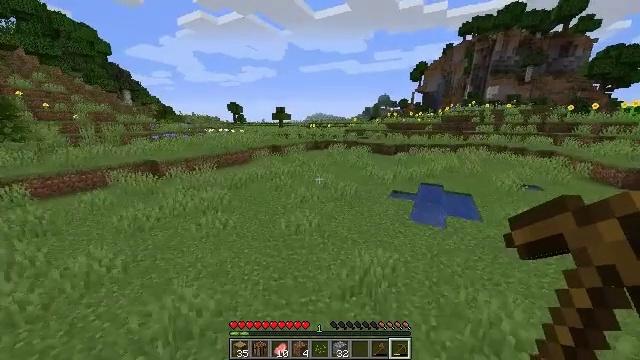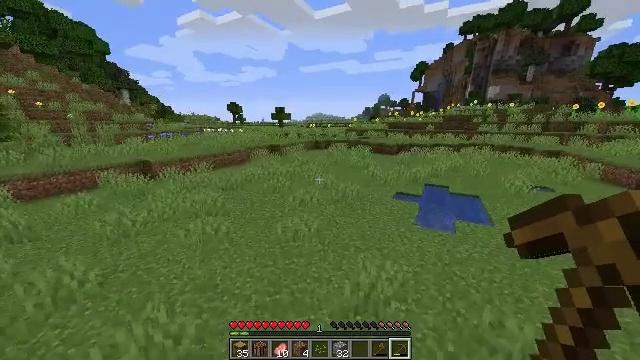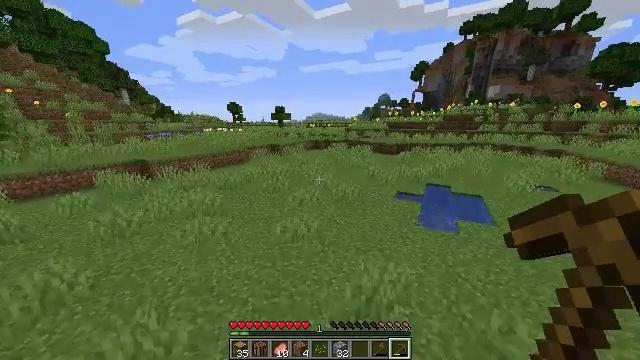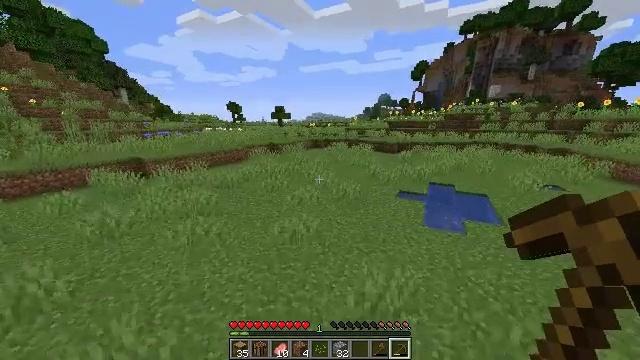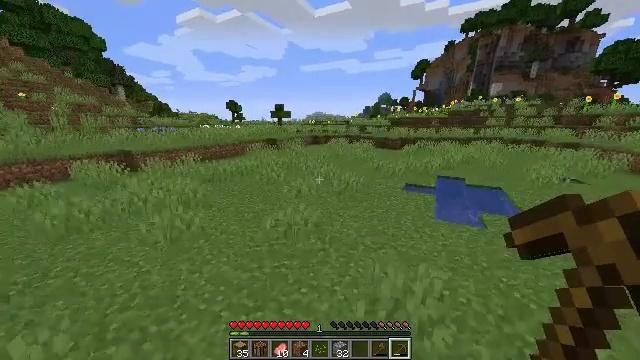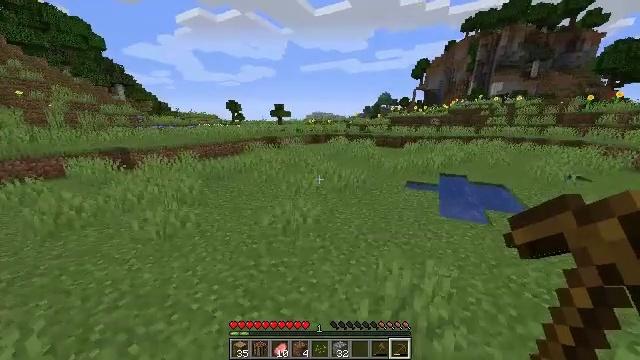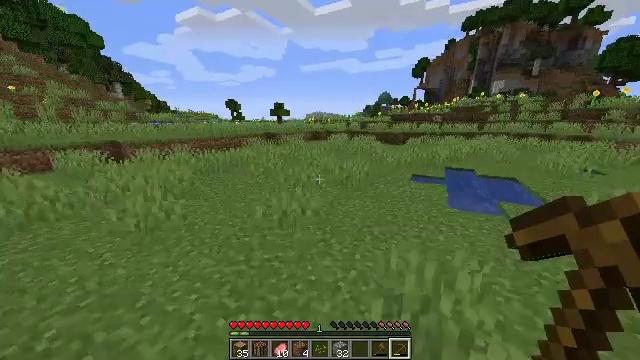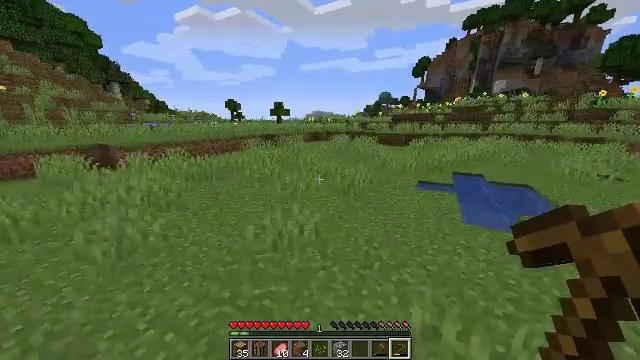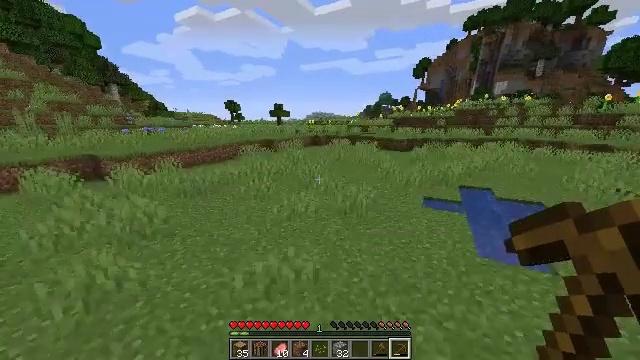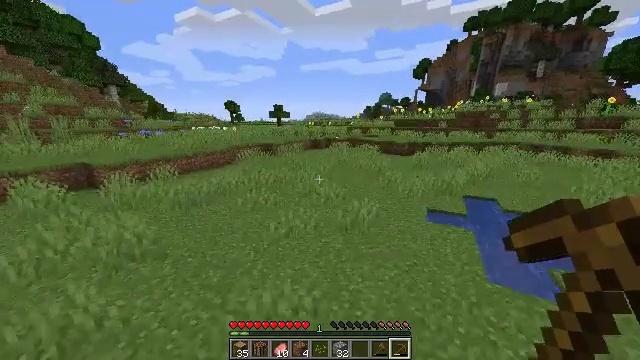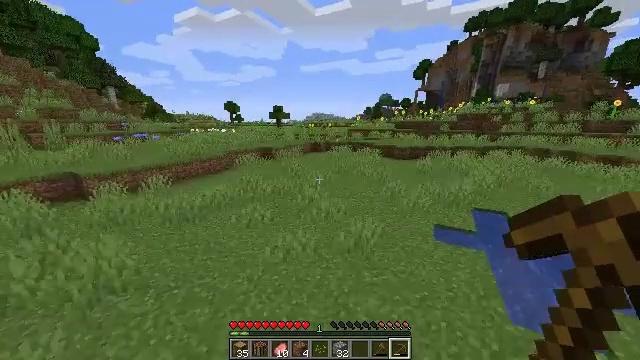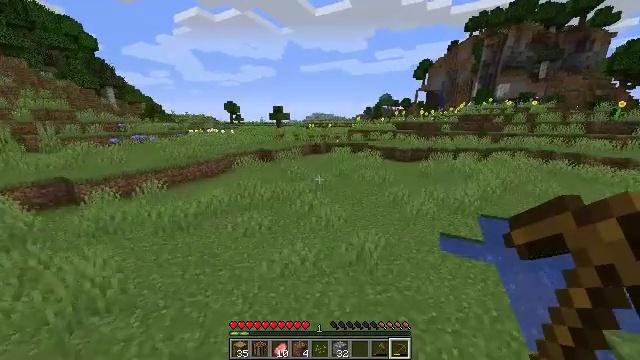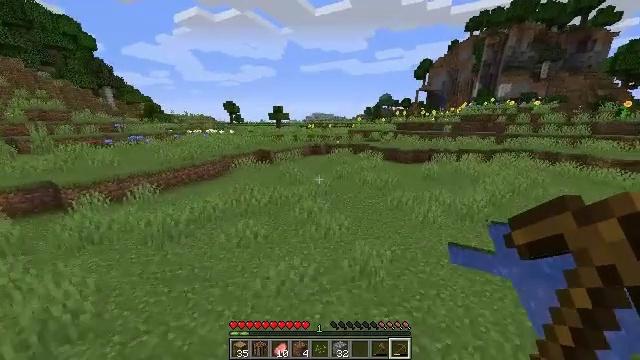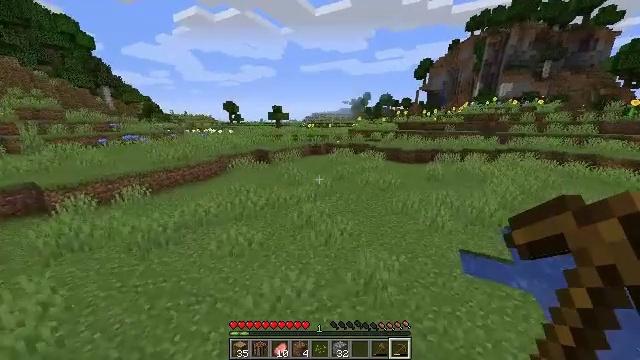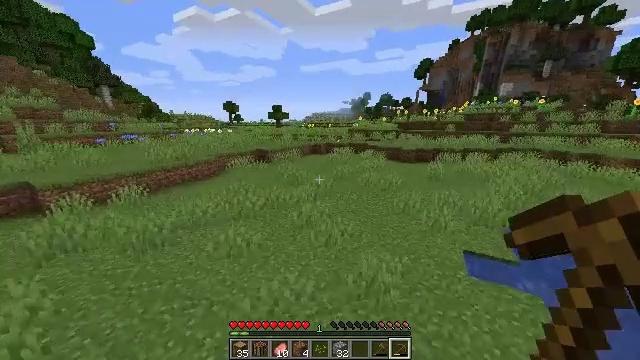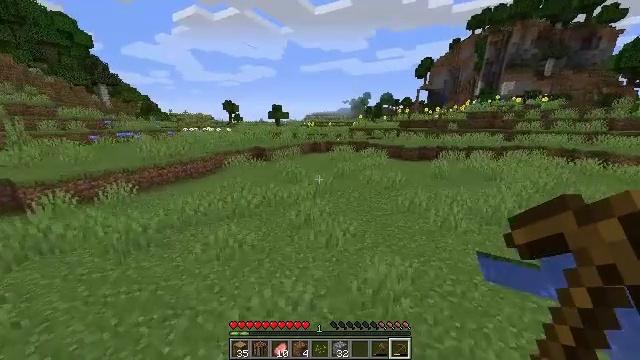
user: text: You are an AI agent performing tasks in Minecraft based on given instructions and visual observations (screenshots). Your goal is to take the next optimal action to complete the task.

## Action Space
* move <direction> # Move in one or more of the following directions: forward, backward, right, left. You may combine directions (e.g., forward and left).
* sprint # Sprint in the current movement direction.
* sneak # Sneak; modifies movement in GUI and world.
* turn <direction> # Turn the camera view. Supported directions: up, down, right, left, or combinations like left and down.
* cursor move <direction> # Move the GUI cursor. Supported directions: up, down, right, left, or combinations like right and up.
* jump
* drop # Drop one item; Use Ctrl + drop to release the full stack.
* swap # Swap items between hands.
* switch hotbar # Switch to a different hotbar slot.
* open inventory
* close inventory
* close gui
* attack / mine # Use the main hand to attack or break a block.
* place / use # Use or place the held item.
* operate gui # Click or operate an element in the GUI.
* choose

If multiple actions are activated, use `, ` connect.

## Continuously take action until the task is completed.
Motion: motion action
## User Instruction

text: Hunt a cow.
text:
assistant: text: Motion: move forward, jump
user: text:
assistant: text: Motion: move forward, jump
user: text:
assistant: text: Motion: move forward, jump
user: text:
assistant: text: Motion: move forward, jump
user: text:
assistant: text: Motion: move forward, jump
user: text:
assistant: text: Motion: move forward, jump
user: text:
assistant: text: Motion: move forward, jump
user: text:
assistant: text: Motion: move forward, jump
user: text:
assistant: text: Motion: move forward, jump
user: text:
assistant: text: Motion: move forward, jump
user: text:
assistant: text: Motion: move forward, jump
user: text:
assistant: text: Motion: move forward, jump
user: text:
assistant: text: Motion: move forward, jump
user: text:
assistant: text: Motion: move forward, jump
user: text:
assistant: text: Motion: move forward, jump
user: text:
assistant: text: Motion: move forward, jump
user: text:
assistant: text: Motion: move forward, jump
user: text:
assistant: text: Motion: move forward, jump
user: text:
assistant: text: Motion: move forward, jump
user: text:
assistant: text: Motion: move forward, jump
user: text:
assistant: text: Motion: move forward, jump
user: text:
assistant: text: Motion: move forward, jump
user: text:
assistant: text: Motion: move forward, jump
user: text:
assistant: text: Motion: move forward, jump
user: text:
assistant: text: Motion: move forward, jump
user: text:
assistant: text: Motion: move forward, jump
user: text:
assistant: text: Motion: move forward, jump
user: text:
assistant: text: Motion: move forward, jump
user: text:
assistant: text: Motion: move forward, jump
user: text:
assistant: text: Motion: move forward, jump